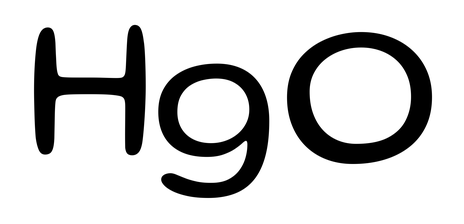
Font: Gluten_Light